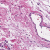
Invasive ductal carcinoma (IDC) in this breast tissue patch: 0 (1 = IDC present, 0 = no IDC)